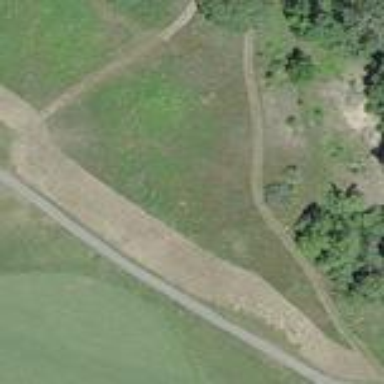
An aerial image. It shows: Rough grassy area used for golf.